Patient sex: M
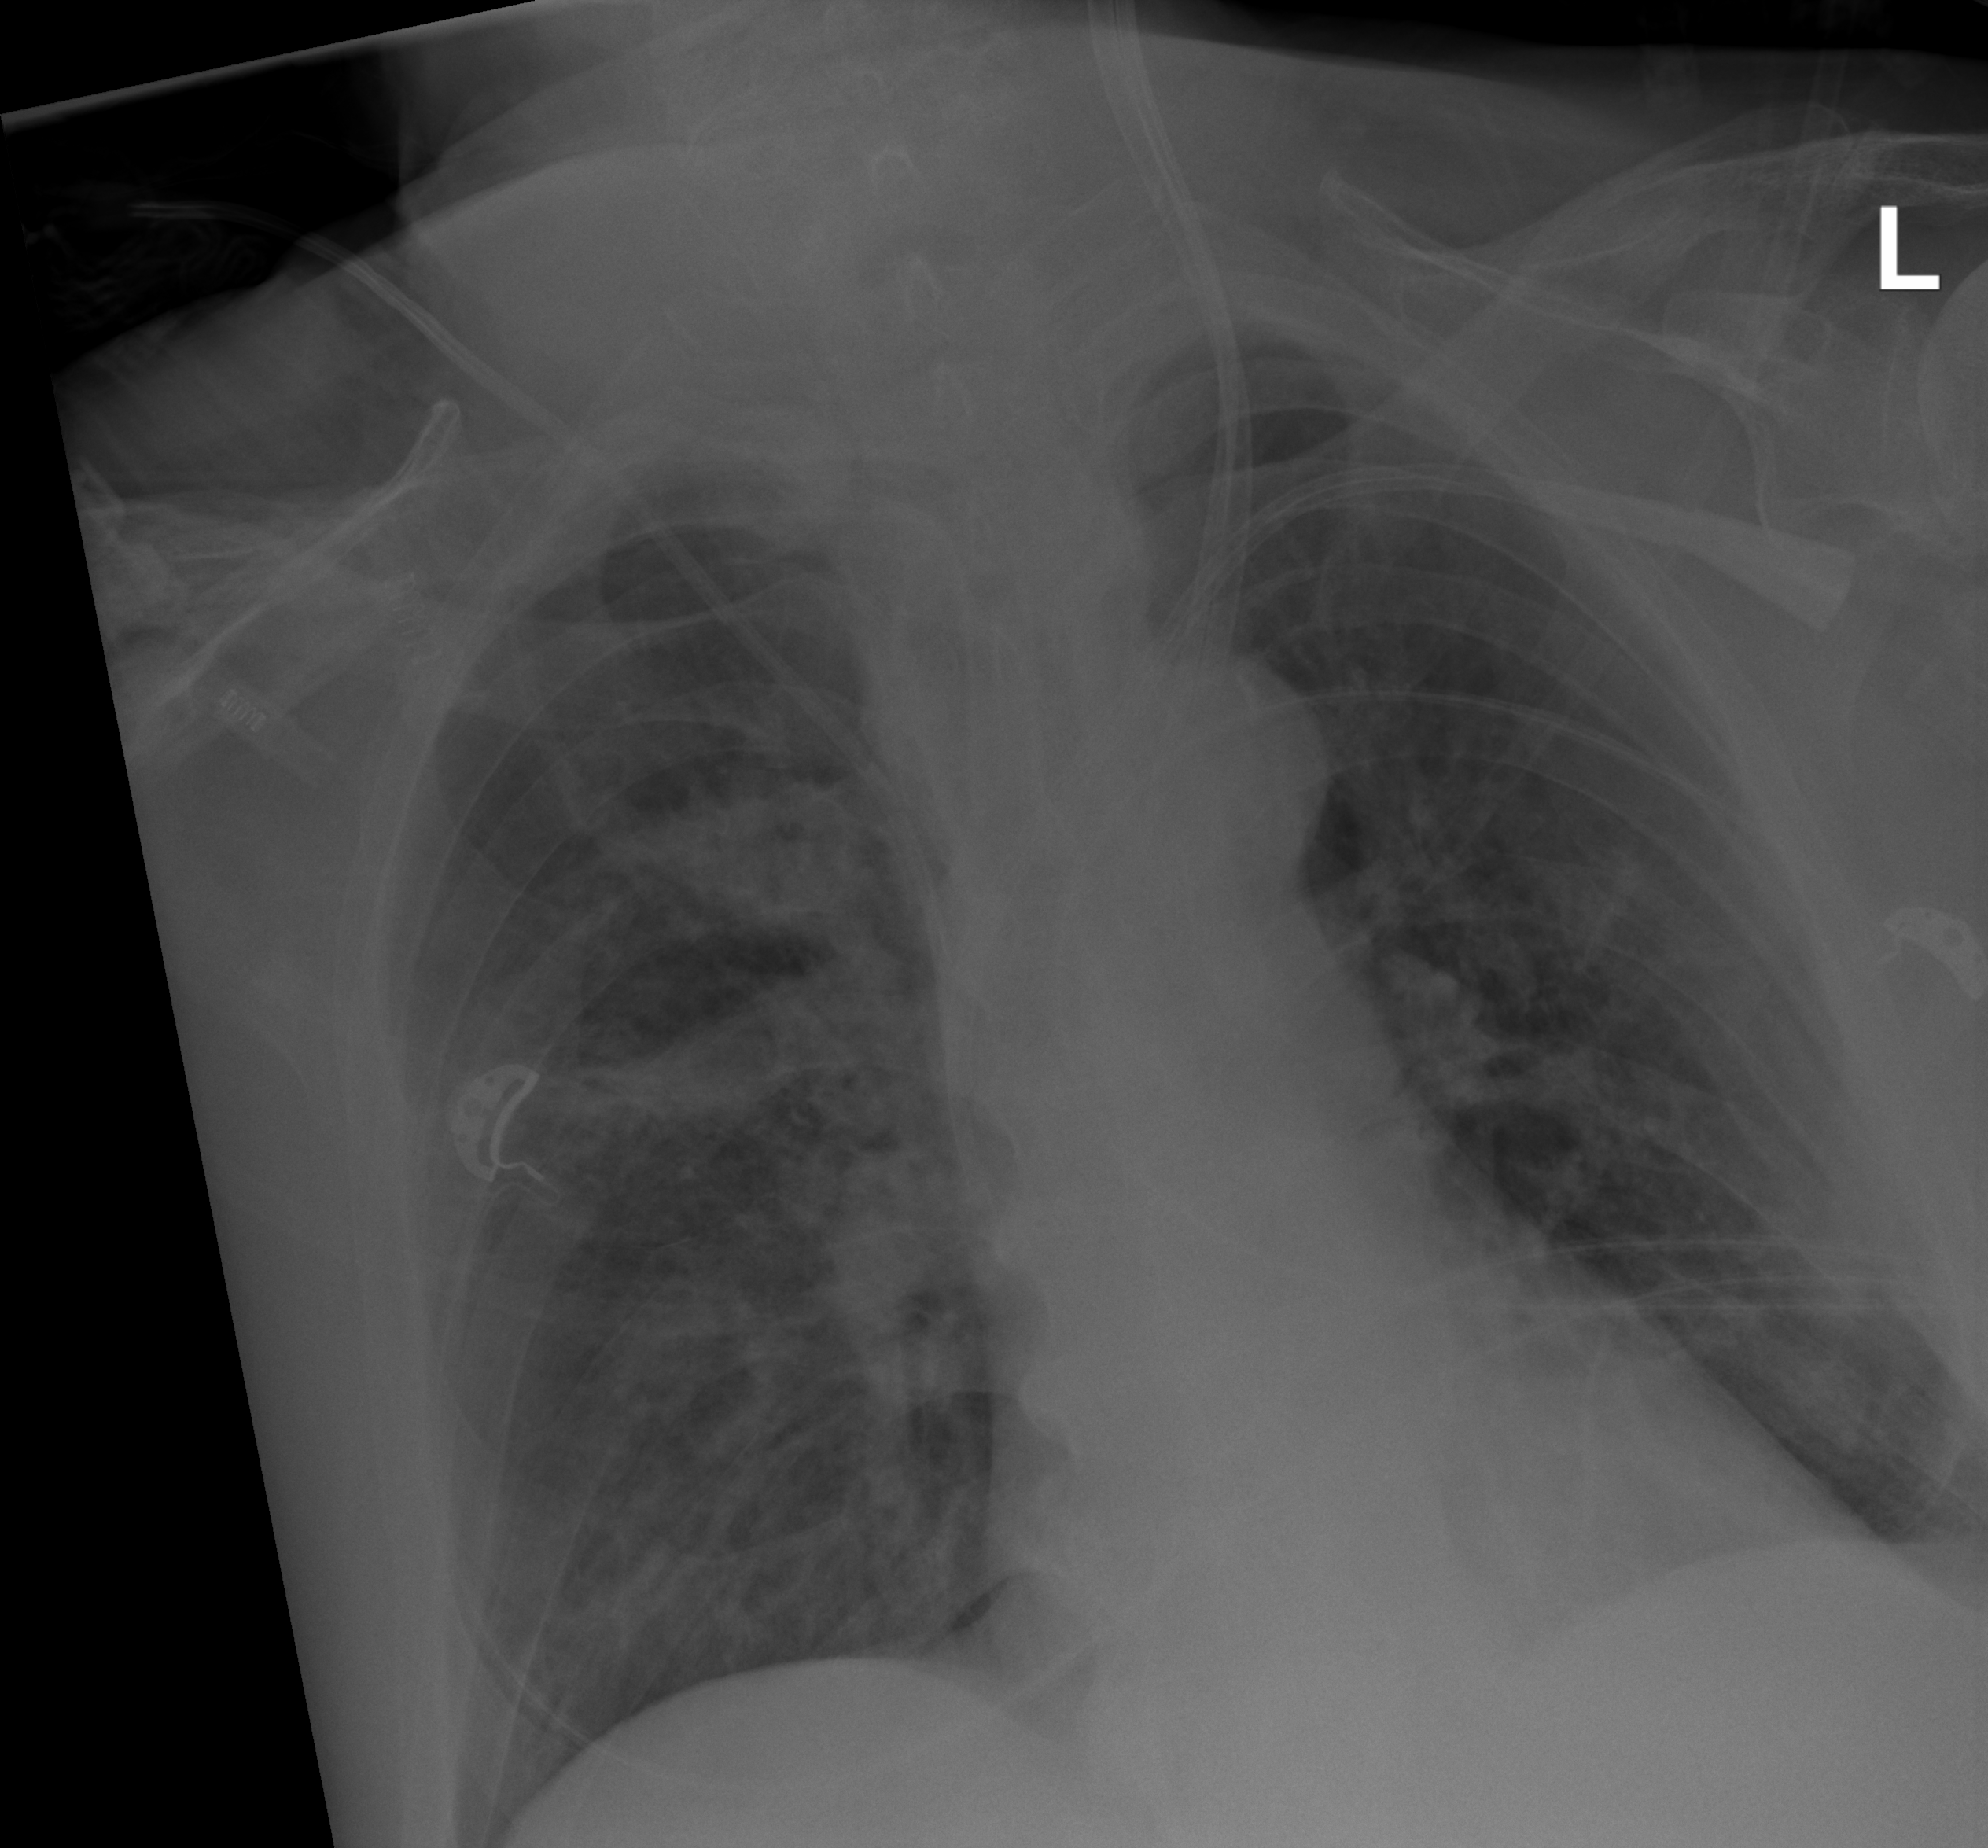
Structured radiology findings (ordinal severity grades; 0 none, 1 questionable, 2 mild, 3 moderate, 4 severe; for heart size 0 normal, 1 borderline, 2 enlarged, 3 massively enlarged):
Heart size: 0
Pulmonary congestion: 2
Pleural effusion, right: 0
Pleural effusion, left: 0
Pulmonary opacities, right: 3
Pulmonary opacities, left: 2
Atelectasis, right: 2
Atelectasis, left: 2